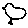
Label: bird